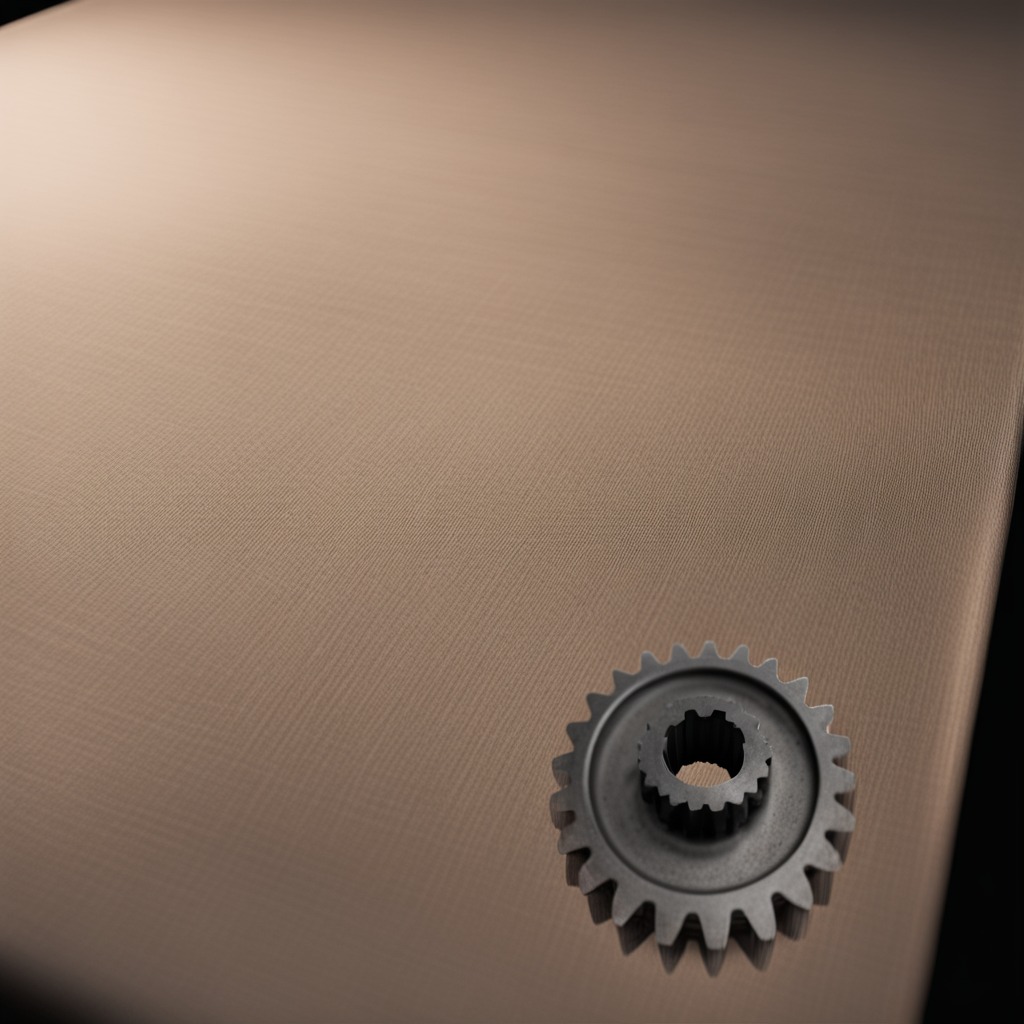
A steel gear with teeth is lying on the wooden table.